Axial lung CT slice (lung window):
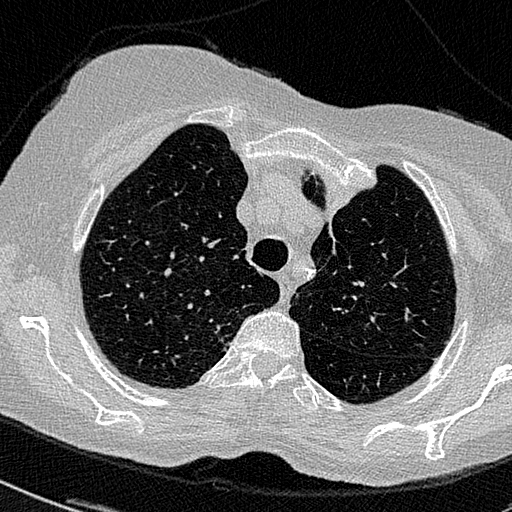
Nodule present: no